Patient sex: M
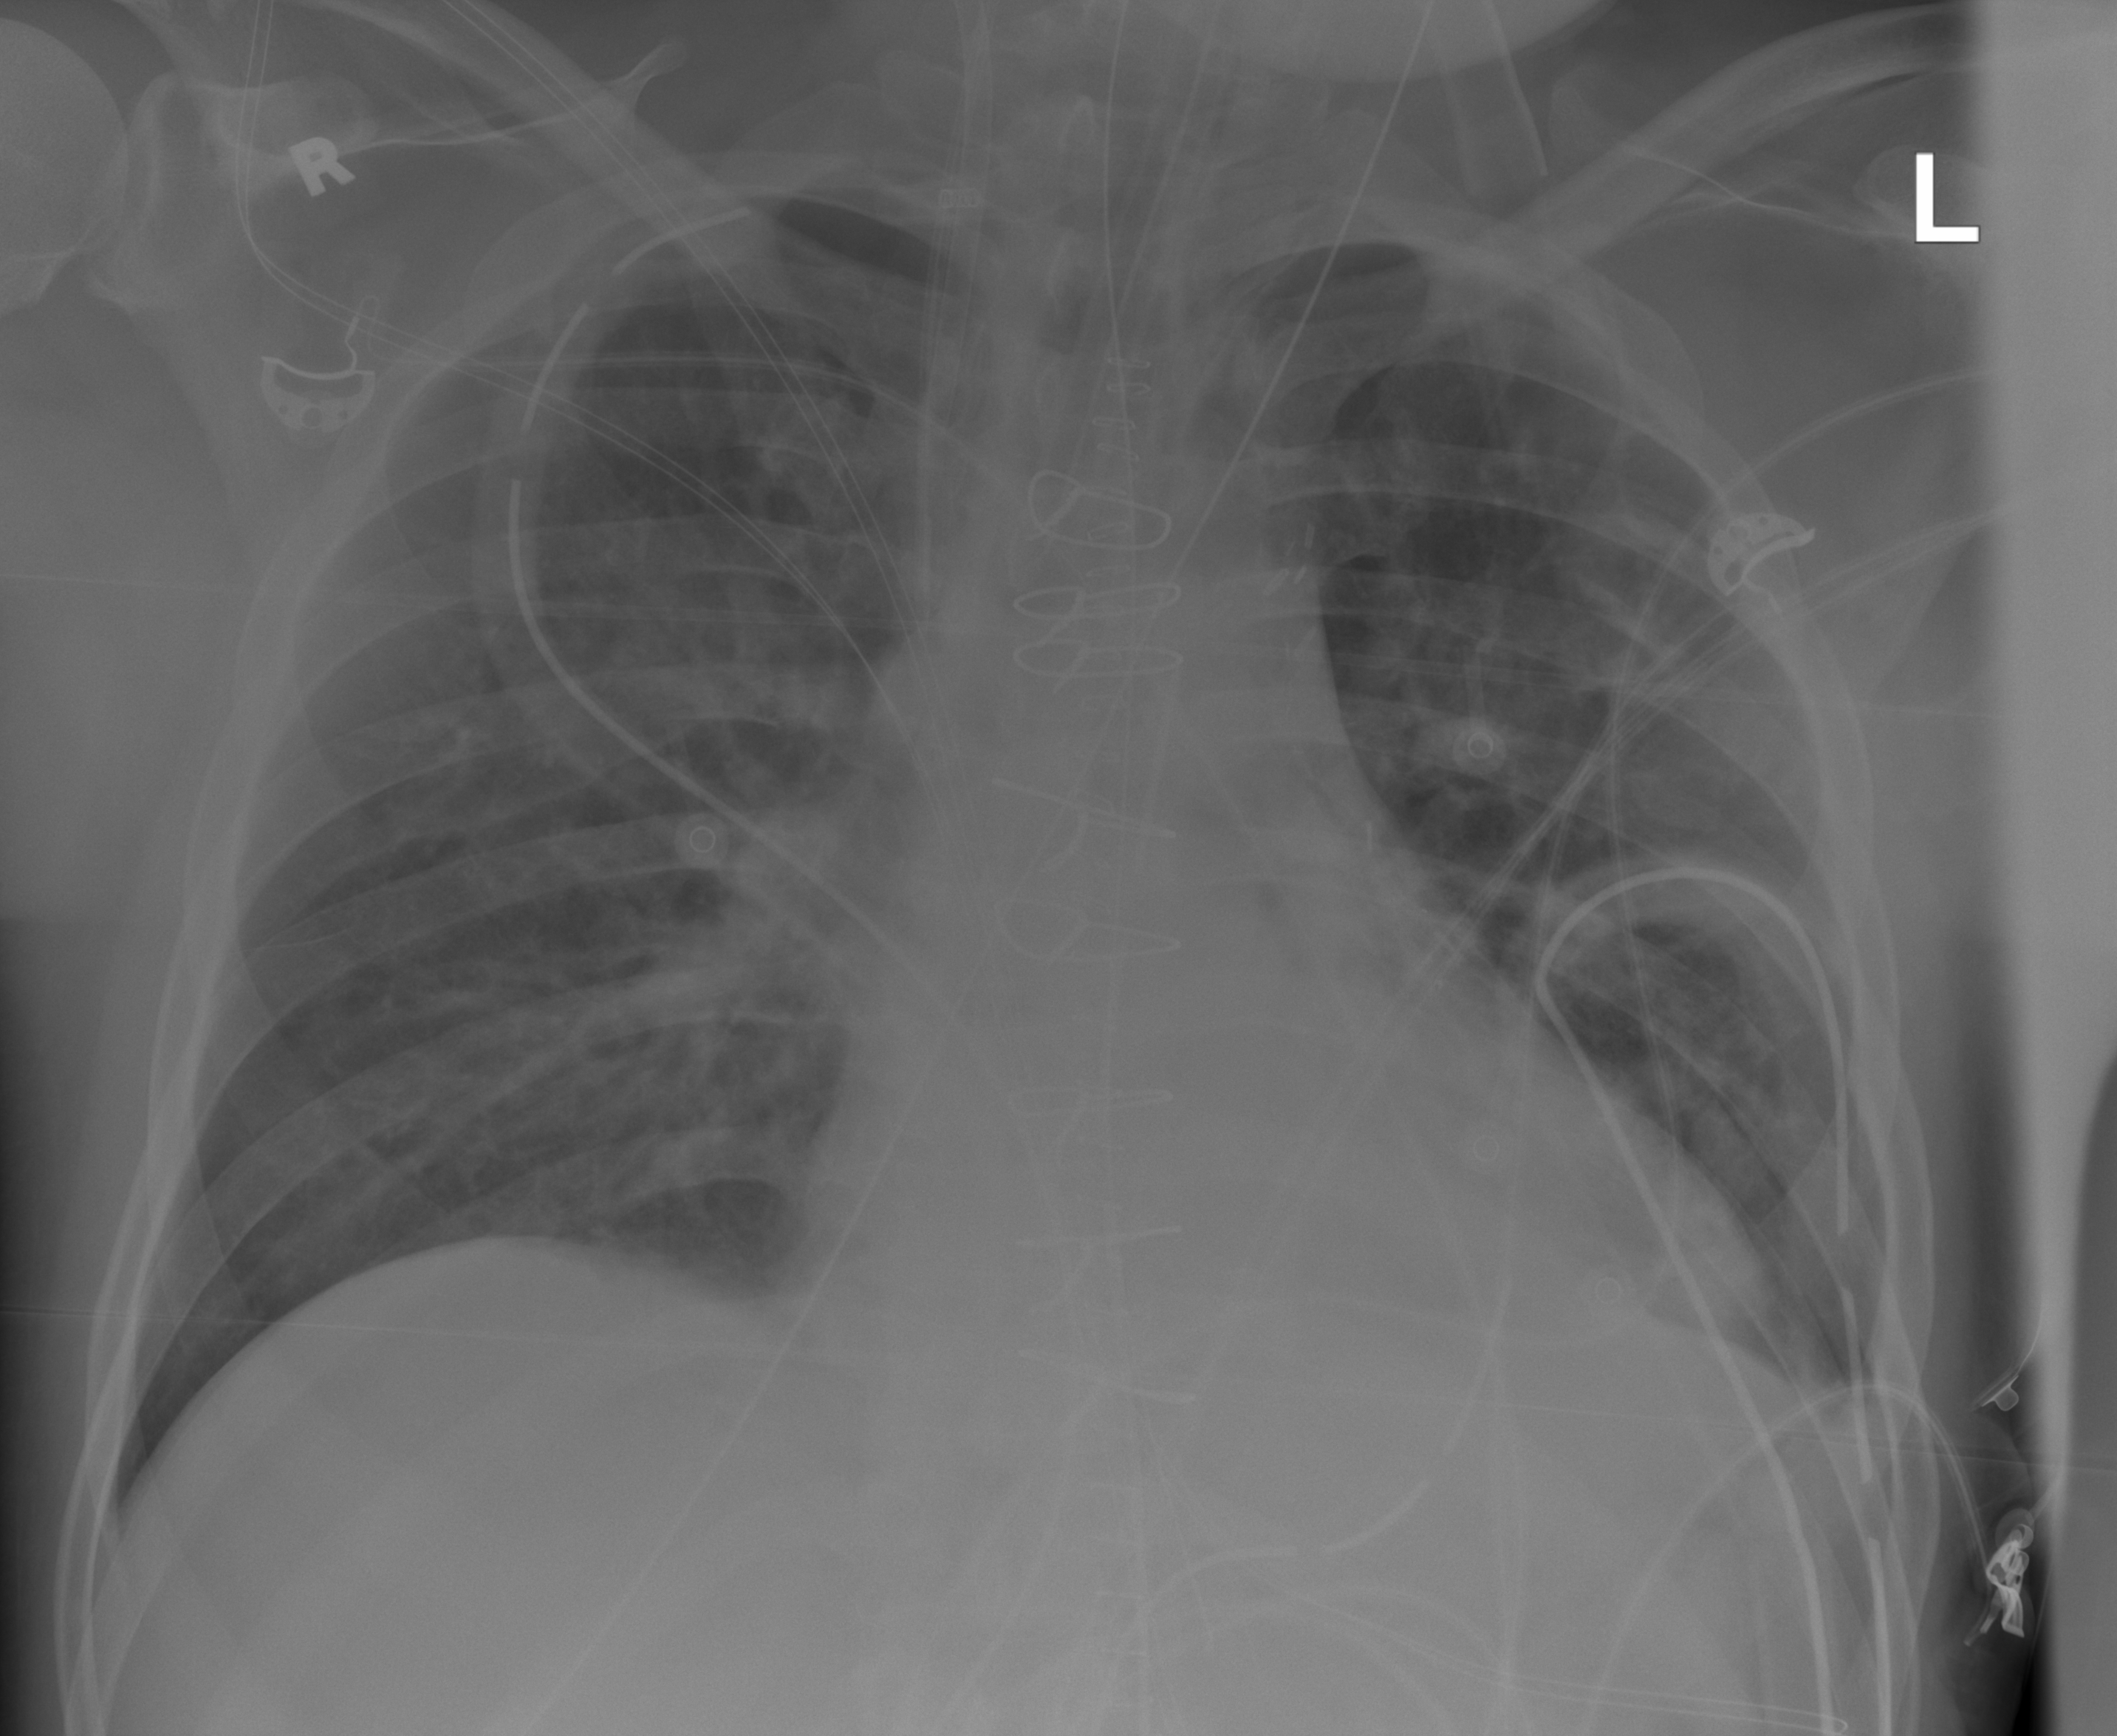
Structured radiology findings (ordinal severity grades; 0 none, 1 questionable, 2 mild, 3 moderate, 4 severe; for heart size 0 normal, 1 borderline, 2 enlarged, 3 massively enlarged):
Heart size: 0
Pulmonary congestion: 2
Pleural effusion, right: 0
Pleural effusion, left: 2
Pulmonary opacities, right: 1
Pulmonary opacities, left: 1
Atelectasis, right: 2
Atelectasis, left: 2